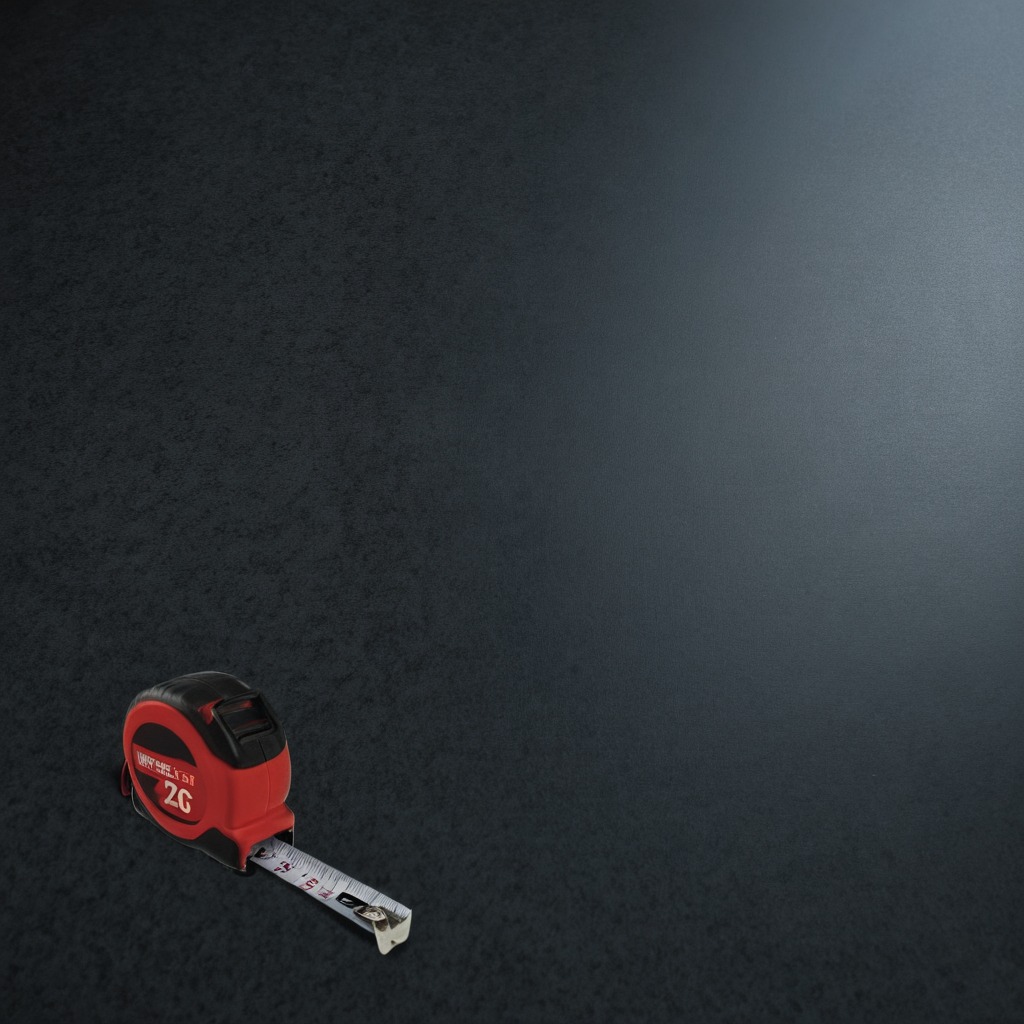
A measuring tape lies on the clean granite table inside a workshop at night dim ambient light soft shadows worn but